Question: I am trying to get the dimensions of the width and height in pixels of the RelativeLayout that I highlighted in red in the below picture.

In my code below, for testing purposes, I am setting the text of the Button in the RelativeLayout to the width of the whole layout (circled in blue in the picture). In the picture you can see the width is returning the value of 0. Below is my code.
'''
@Override
protected void onCreate(Bundle savedInstanceState) {
super.onCreate(savedInstanceState);
relativelayout = new RelativeLayout(getApplicationContext());
puzzleRL = new RelativeLayout(getApplicationContext());
puzzleLayout();
puzzleRL.getViewTreeObserver().addOnGlobalLayoutListener(new ViewTreeObserver.OnGlobalLayoutListener() {
@Override
public void onGlobalLayout() {
puzzleRL.getViewTreeObserver().removeGlobalOnLayoutListener(this);
puzzleWidth = puzzleRL.getWidth();
puzzleHeight = puzzleRL.getHeight();
}
});
levelCounter.setText("" + puzzleWidth);
setContentView(relativelayout);
}
public void puzzleLayout() {
// define puzzle space boundaries
RelativeLayout.LayoutParams params0 = new RelativeLayout.LayoutParams(ViewGroup.LayoutParams.MATCH_PARENT, ViewGroup.LayoutParams.MATCH_PARENT);
params0.addRule(RelativeLayout.BELOW, view0.getId());
params0.addRule(RelativeLayout.ABOVE, view3.getId());
relativelayout.addView(puzzleRL, params0);
}
'''
I've looked around and it seems like I need to utilize the 'onWindowFocusChanged(boolean hasFocus)' method, which I have. But it still returns 0 as the width. I even tried putting all of my declarations from my 'onCreate()' method and all of the layout code that is currently in the 'puzzleLayout()' method into the 'onWindowFocusChanged(boolean hasFocus)' method and but it still didn't return the correct thing.
Is 'onWindowFocusChanged(boolean hasFocus)' the incorrect way to do this? Or am I possibly getting the dimensions 'getWidth()/getHeight()' incorrectly?
I have altered my code to reflect suggestions from commenters. However, the 'levelCounter' TextView is still outputting 0. Any ideas?
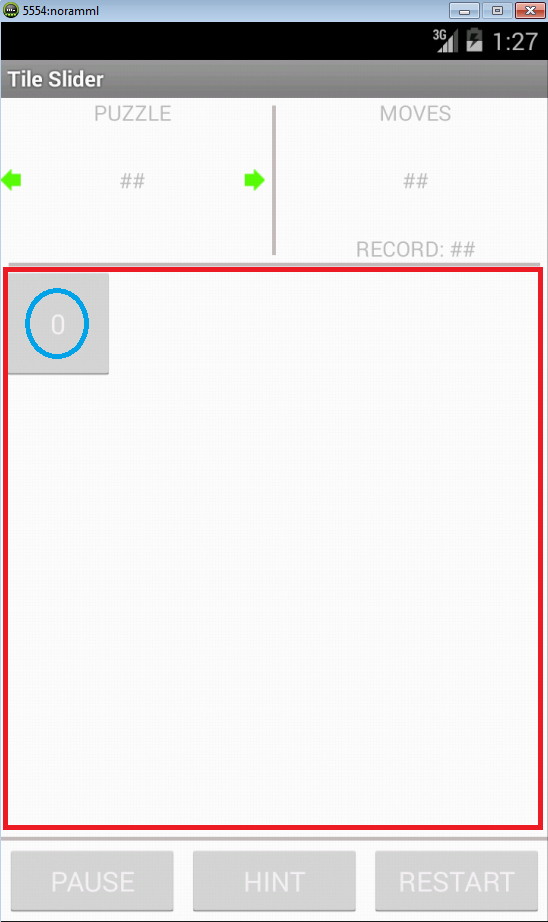
Answer: The width and height of a Layout, when they are not explicitly defined, are given only after all children are drawn.
This is the code i use:
'''
//layout = (RelativeLayout) findViewById(R.id.layout);
layout.getViewTreeObserver().addOnGlobalLayoutListener(new ViewTreeObserver.OnGlobalLayoutListener() {
@Override
public void onGlobalLayout() {
// Ensure you call it only once :
layout.getViewTreeObserver().removeGlobalOnLayoutListener(this);
width = layout.getWidth();// width must be declare as a field
height = layout.getHeight;// height must be declare as a field
levelCounter.setText("" + width);'
}
});
'''
It must be in onCreate.